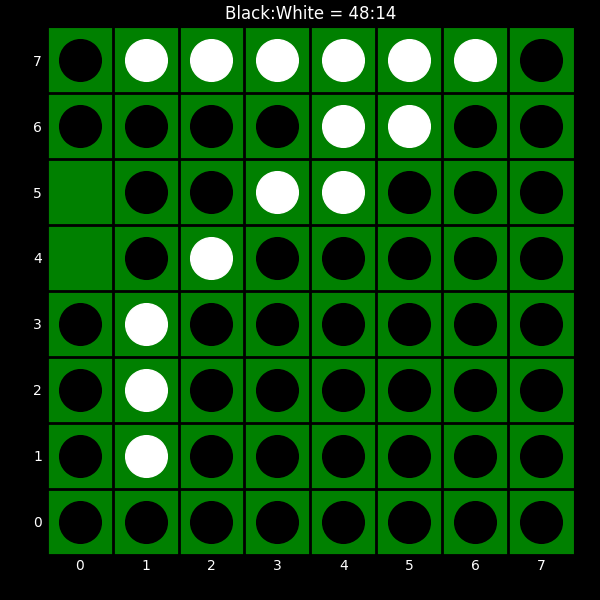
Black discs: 48
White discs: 14